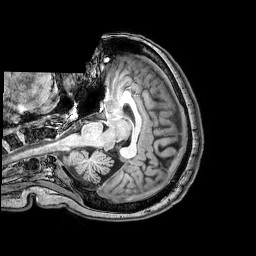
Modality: T1w
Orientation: axial
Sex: female
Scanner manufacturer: philips
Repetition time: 0.008118 s
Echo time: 0.00371 s